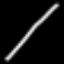
Label: line